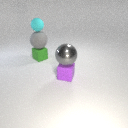
large gray metal sphere in front of large gray rubber sphere